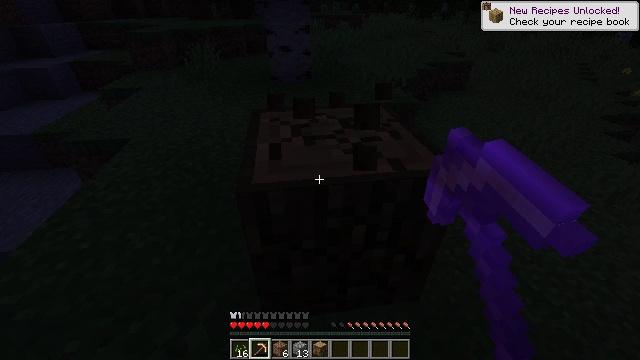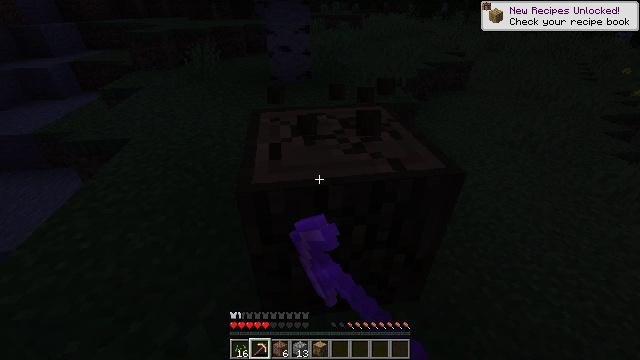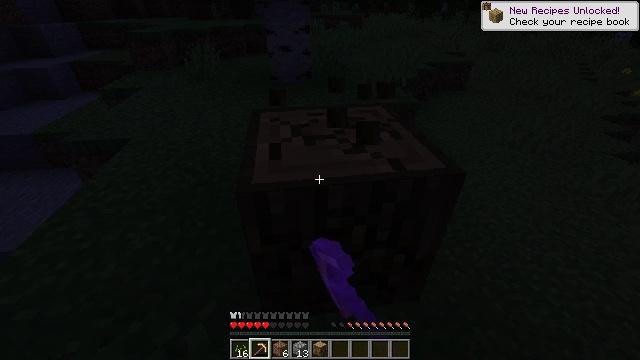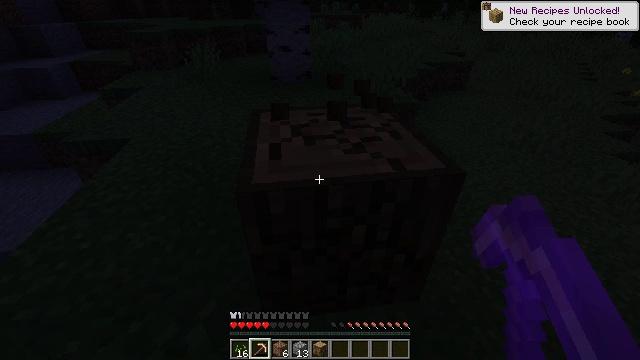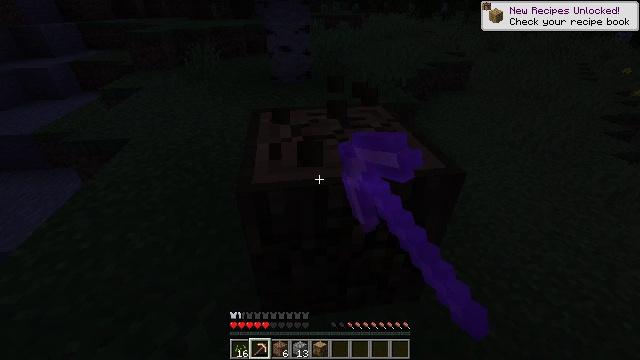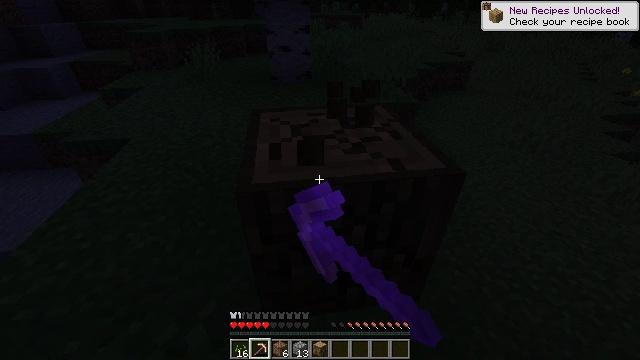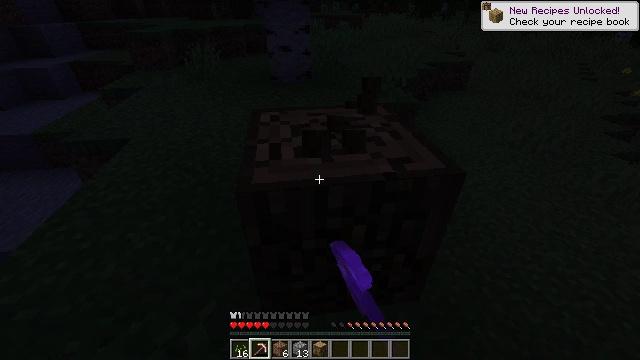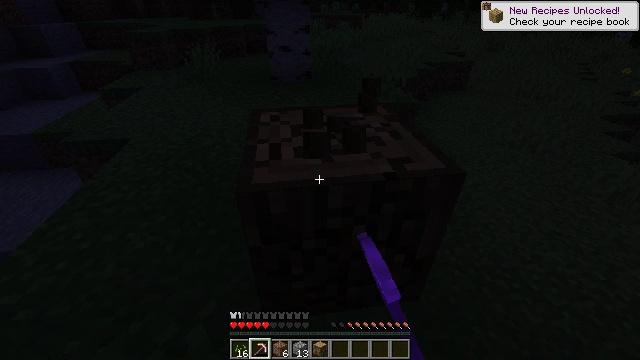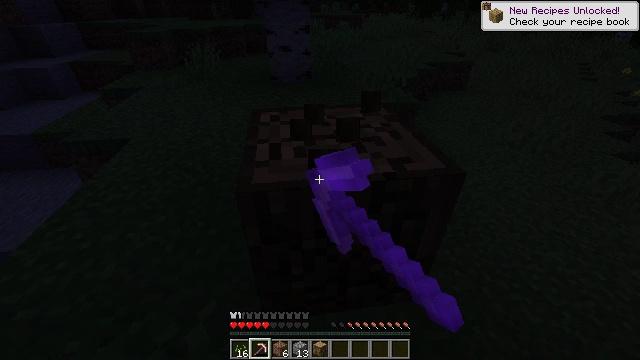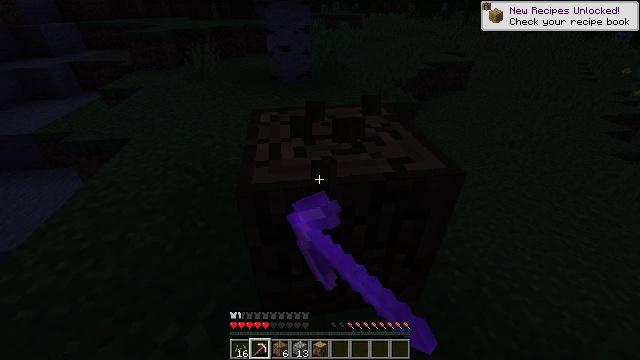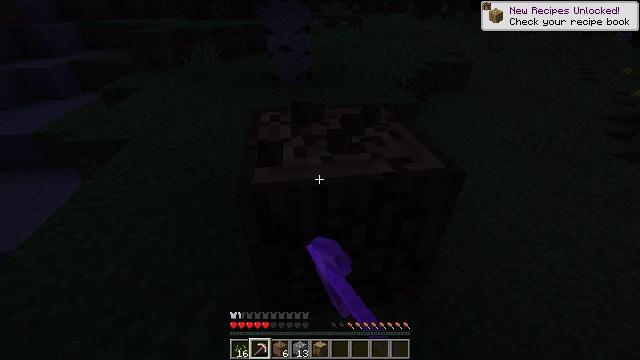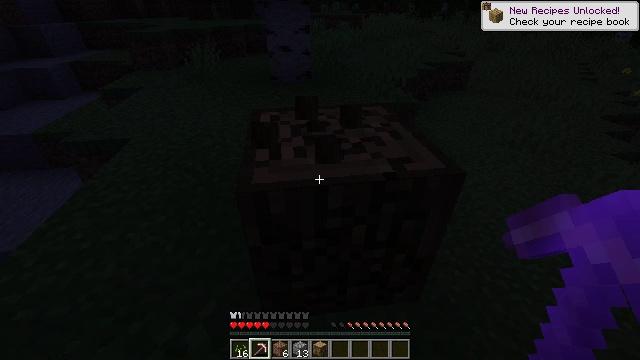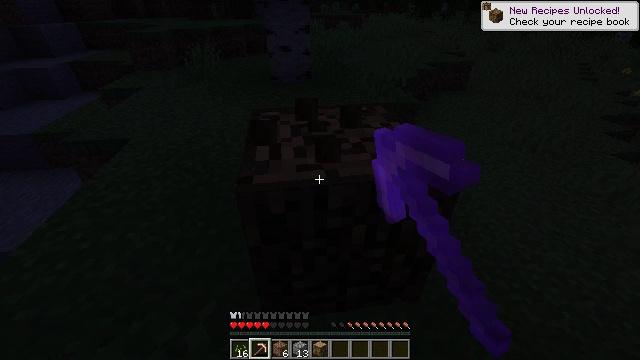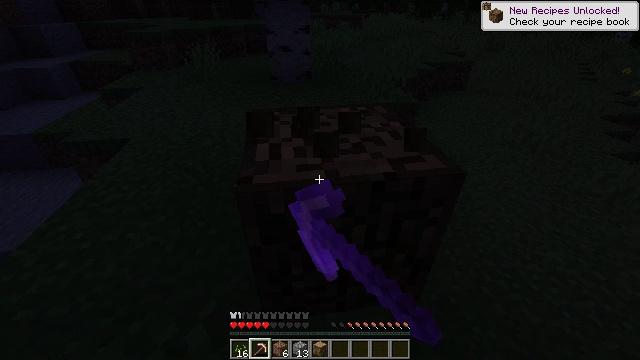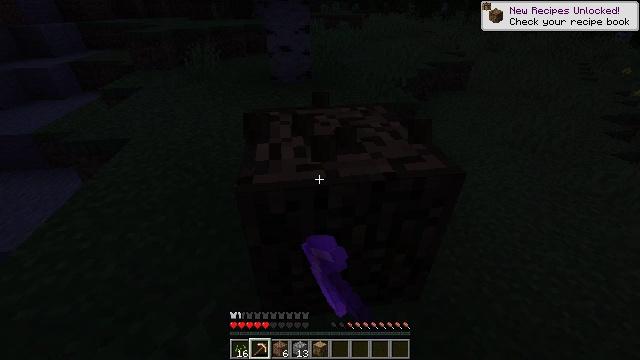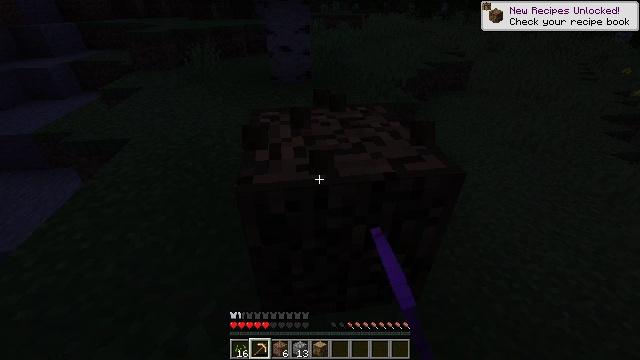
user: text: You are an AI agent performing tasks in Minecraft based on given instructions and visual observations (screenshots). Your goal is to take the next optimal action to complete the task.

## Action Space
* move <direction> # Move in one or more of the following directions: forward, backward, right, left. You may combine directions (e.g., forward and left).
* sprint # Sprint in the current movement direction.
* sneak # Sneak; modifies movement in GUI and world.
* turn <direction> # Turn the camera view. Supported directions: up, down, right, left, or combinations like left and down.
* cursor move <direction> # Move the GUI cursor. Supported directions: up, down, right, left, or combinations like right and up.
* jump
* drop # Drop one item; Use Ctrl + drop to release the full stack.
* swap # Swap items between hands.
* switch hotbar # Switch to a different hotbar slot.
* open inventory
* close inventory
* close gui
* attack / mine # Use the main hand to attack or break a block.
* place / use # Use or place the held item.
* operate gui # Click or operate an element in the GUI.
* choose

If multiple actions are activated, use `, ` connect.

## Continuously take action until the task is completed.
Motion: motion action
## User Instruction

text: Chop down the oak log.
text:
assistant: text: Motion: attack / mine
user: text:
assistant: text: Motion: attack / mine
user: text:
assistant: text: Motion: attack / mine
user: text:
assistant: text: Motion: attack / mine
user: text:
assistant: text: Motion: attack / mine
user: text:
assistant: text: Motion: attack / mine
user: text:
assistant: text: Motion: attack / mine
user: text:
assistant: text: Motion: attack / mine
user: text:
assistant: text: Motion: attack / mine
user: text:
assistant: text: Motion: attack / mine
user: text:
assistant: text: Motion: attack / mine
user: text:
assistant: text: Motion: attack / mine
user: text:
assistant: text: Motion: attack / mine
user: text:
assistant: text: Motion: attack / mine
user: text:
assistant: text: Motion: attack / mine
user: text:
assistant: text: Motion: attack / mine
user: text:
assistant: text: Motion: attack / mine
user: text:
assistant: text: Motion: attack / mine
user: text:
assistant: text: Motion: turn down, attack / mine
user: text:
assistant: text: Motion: turn down, attack / mine
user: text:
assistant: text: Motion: attack / mine
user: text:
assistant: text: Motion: attack / mine
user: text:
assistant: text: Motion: attack / mine
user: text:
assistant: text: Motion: attack / mine